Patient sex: M
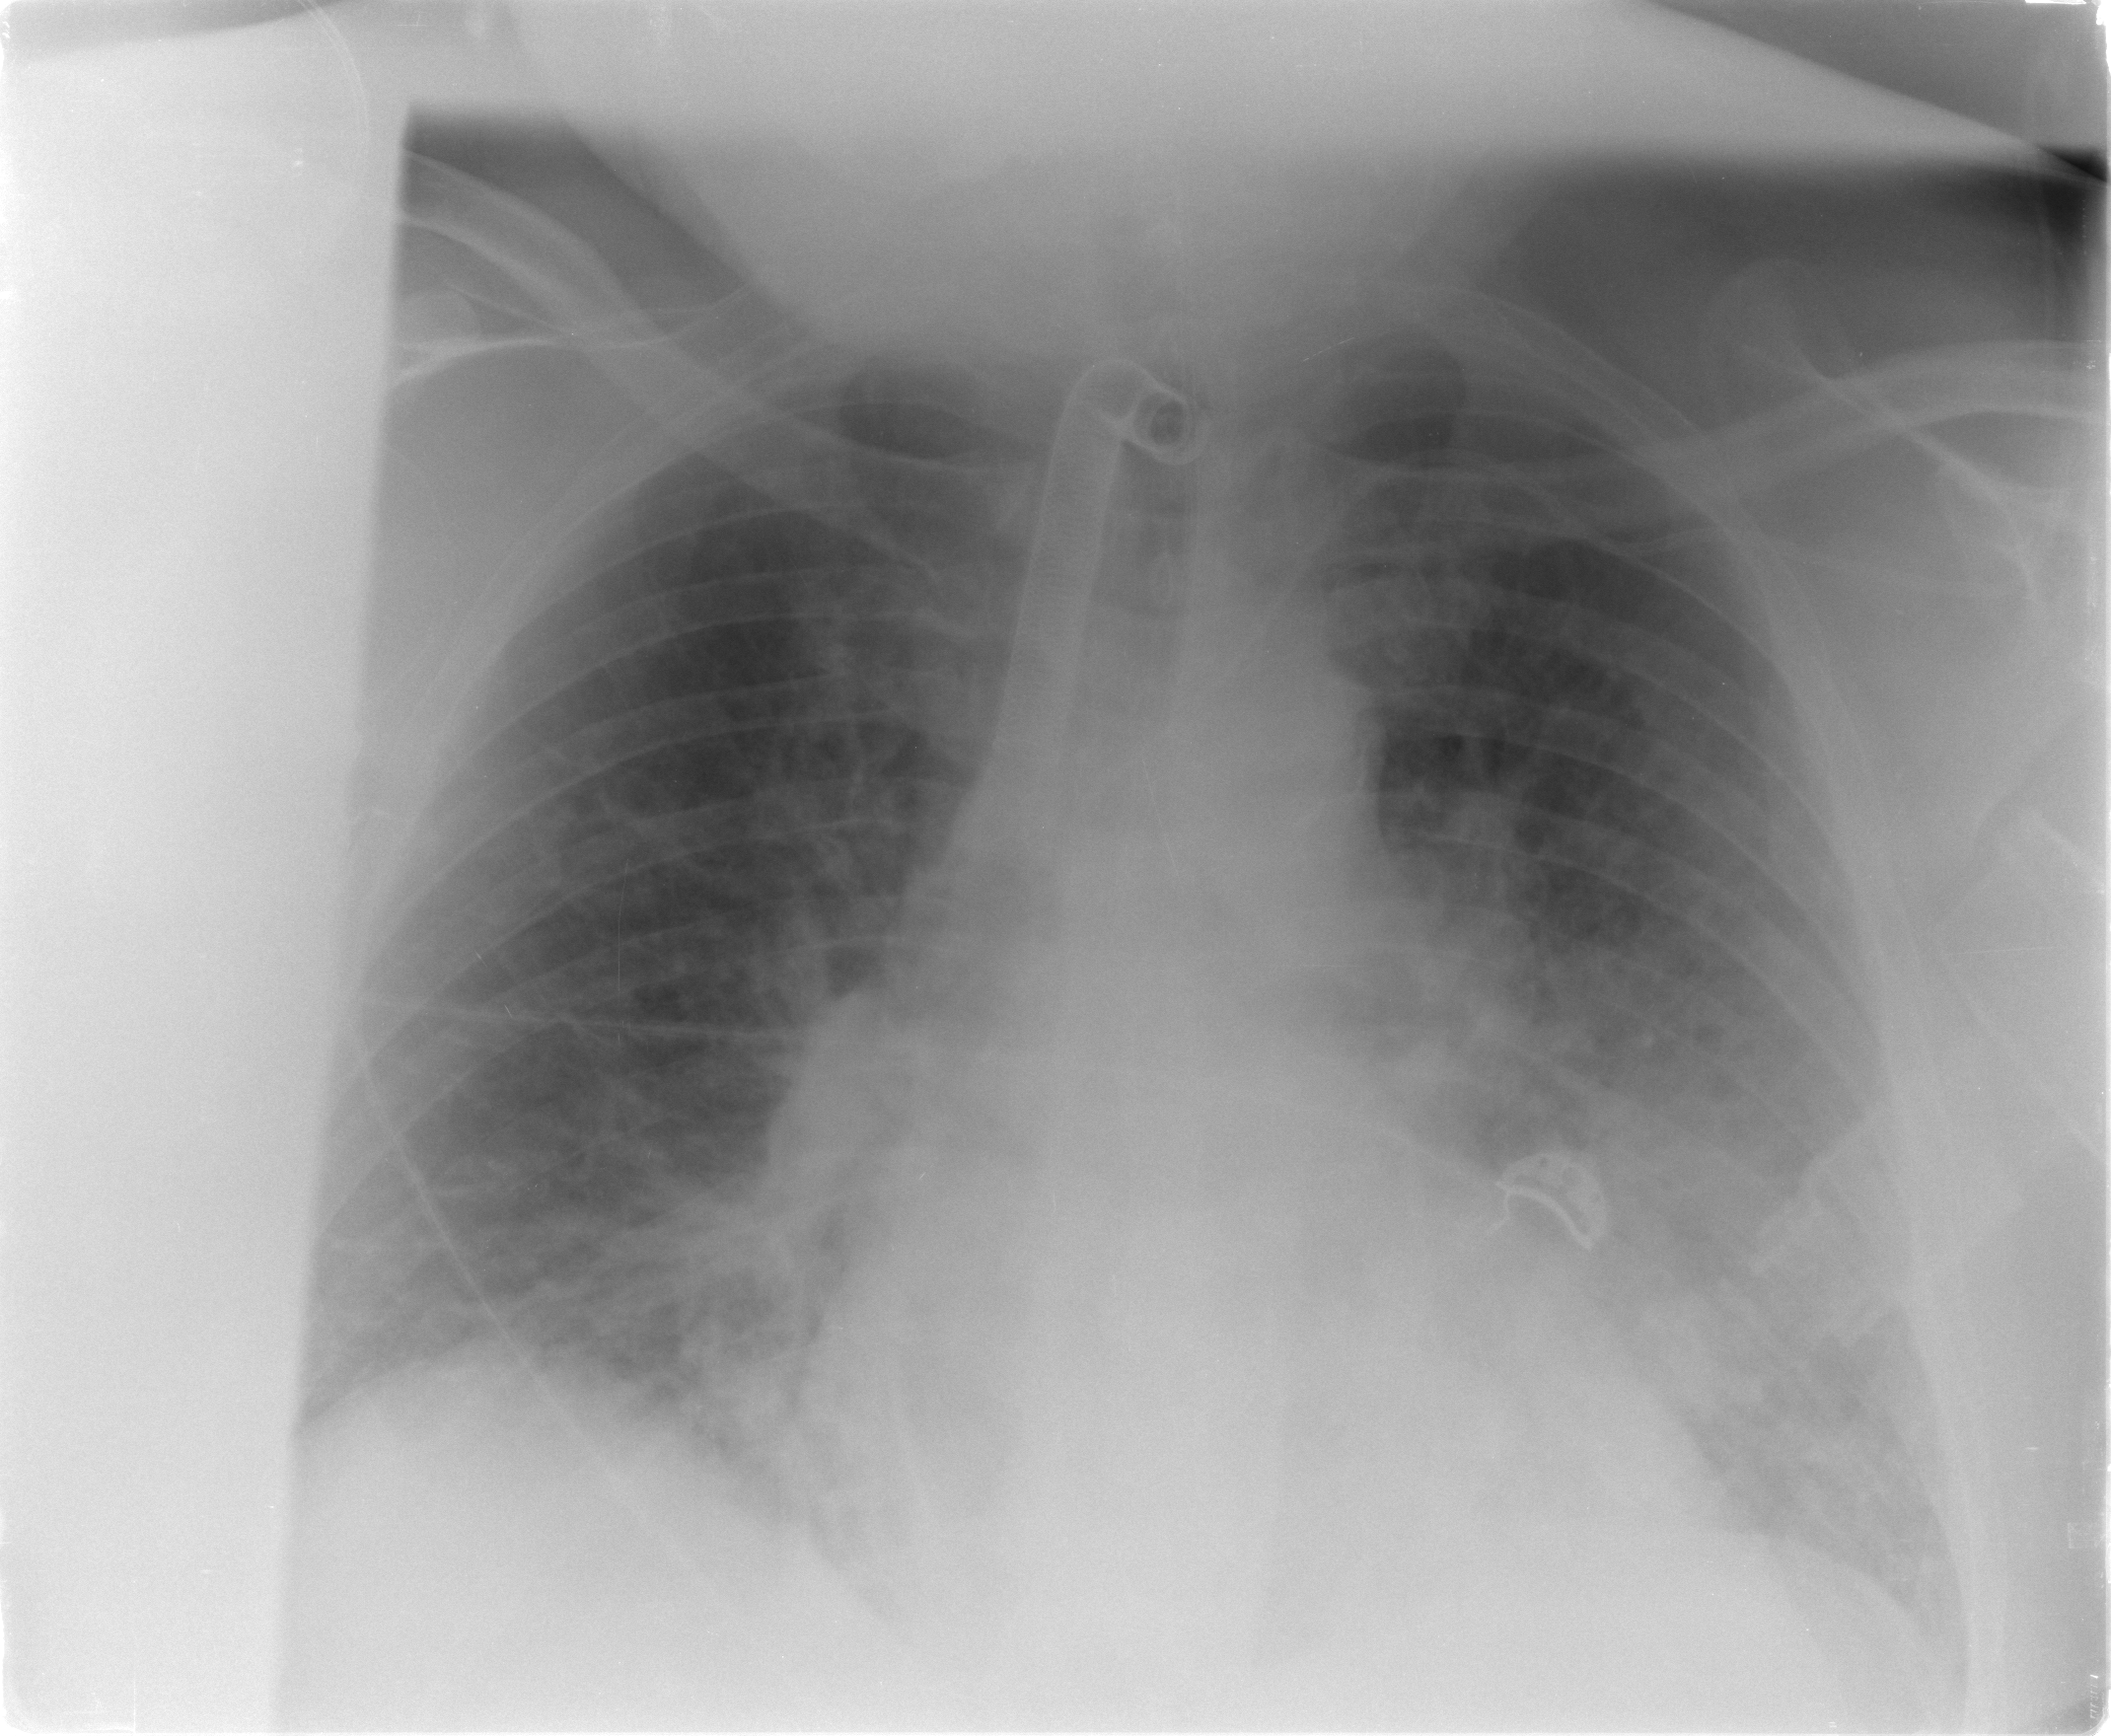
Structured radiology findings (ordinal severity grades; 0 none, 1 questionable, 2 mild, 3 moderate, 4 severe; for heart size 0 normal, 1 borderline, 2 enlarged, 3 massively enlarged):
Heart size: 1
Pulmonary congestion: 2
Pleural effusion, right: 0
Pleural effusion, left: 1
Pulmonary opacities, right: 2
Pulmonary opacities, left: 3
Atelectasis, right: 0
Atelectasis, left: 2